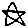
Label: star